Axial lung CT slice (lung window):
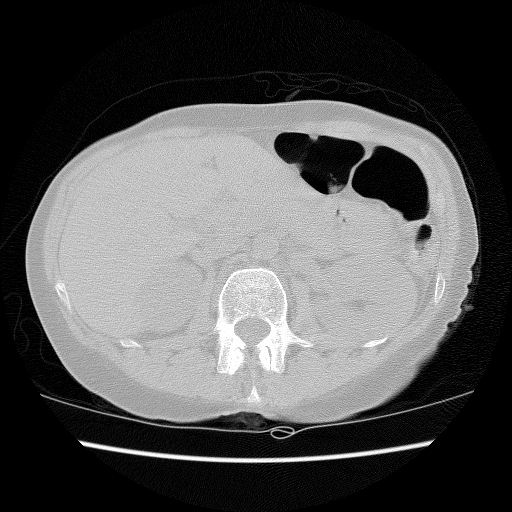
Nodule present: no